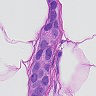
Metastatic tissue present: yes